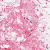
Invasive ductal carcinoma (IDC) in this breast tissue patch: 0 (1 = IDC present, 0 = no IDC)